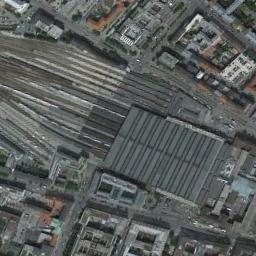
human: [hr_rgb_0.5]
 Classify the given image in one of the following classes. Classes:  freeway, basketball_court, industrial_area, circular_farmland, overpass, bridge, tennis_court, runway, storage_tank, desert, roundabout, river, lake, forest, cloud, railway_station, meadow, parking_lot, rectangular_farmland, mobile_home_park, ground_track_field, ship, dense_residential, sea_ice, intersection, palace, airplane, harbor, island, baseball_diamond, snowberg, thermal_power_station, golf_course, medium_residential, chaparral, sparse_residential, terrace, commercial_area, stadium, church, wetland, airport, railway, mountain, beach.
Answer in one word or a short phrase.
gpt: railway_station